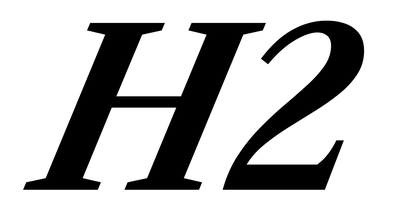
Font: LibreCaslonText-Italic_Bold_Italic